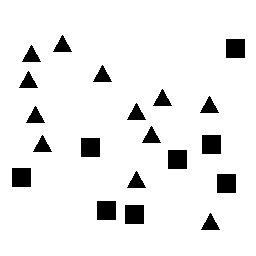
Squares: 8
Triangles: 12
Stars: 0
Total shapes: 20